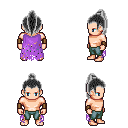
a pixel art fantasy rpg character, male body template, human, light skin, maroon tattered cape, teal pants, gray long topknot hairstyle, leather bracers, four views (front, back, left, right), 2x2 character sprite sheet, small pixel art, hard edges, no anti-aliasing